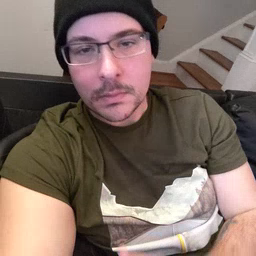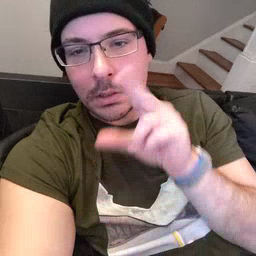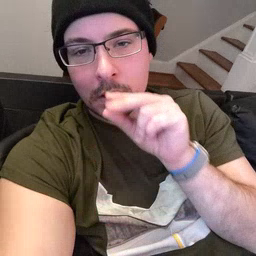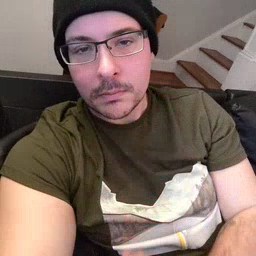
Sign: duck